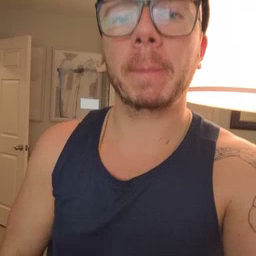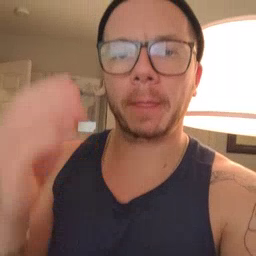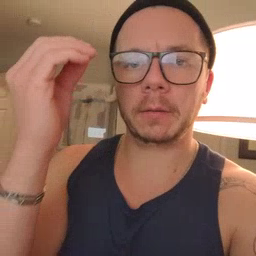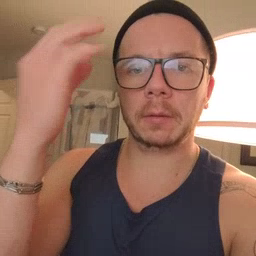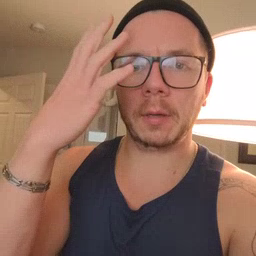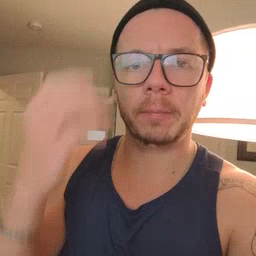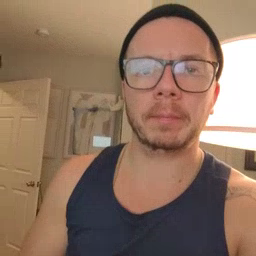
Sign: sun